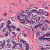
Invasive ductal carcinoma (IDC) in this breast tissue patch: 0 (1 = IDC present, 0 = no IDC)